【题型】选择题　【知识点】函数　【难度】easy
（2025·樟树市校级开学）函数$y=f(x)$的导函数$y=f'(x)$的图象如图所示，则（ ）

A. $-3$是函数$y=f(x)$的一个零点

B. $-1$是函数$y=f(x)$的极小值点

C. $-2$是函数$y=f(x)$的极大值点

D. 函数$y=f(x)$在区间$(-3,1)$上单调递增

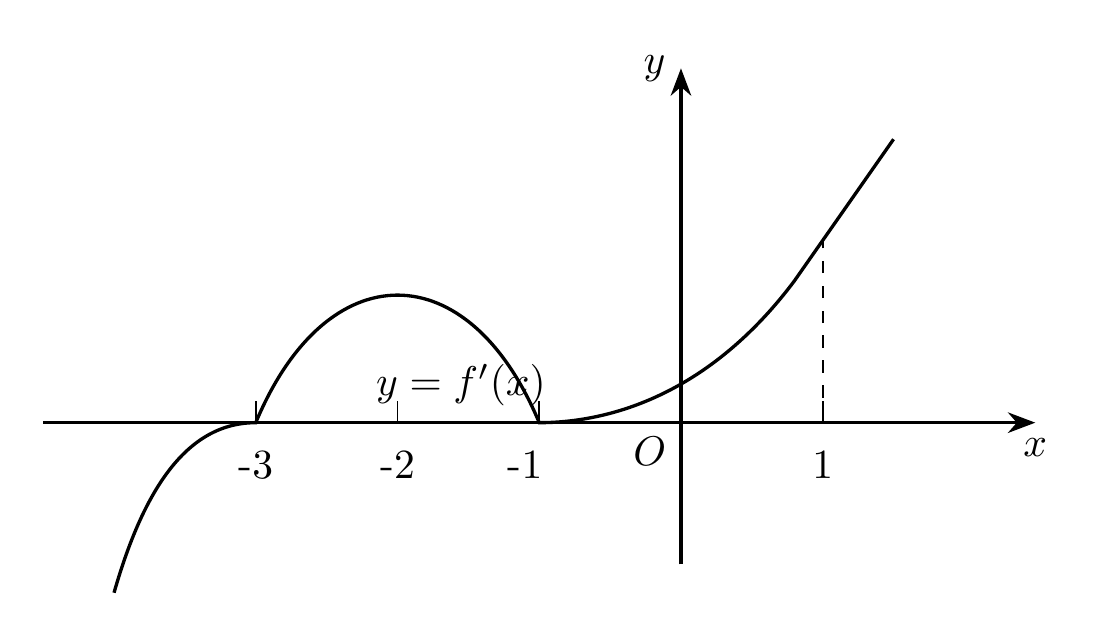
【解答】
\textbf{【答案】} D

\vspace{1em}

\textbf{【分析】} 由图可知为导函数$y=f'(x)$的图象，导函数图象的正负即可判断原函数的增减，依次判断即可。

\vspace{1em}

\textbf{【解答】} 解：由$y=f'(x)$的图象可知，当$x \in (-3,1)$时，$f'(x) \ge 0$，当$x \in (-\infty,-3)$时，$f'(x) < 0$，

所以函数$y=f(x)$在$(-3,1)$上单调递增，在$(-\infty,-3)$上单调递减，

可知$-3$是函数$y=f(x)$的极值点，不足以说明$-3$是函数$y=f(x)$零点。

因为函数$y=f(x)$在$(-3,-1)$上单调递增，可知$-1$不是函数$y=f(x)$的极小值点，$-2$也不是函数$y=f(x)$的极大值点，

所以$ABC$不正确，故$D$正确。

故选：$D$。

\vspace{1em}

\textbf{【点评】} 本题考查利用导数求解函数的单调性与极值，考查识图能力及推理能力，属于中档题。